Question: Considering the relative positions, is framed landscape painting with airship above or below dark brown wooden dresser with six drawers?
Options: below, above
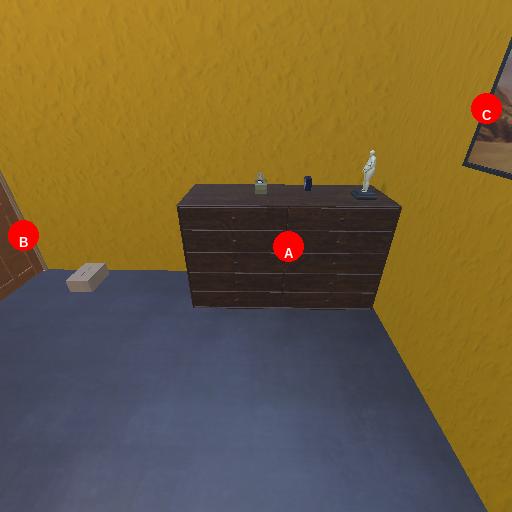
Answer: below